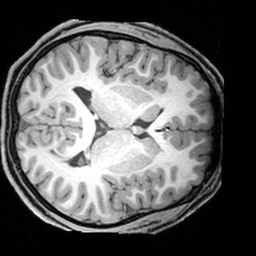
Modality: T1w
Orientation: axial
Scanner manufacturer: siemens
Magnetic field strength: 3 T
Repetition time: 1.9 s
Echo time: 0.00397 s